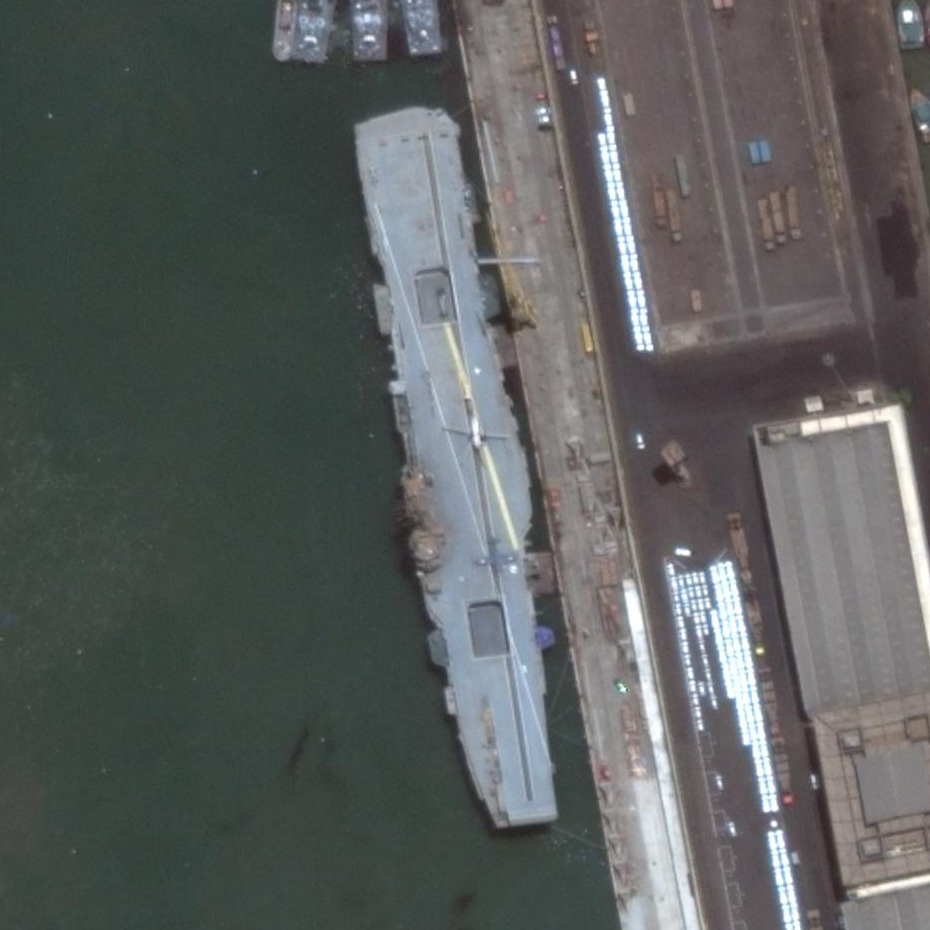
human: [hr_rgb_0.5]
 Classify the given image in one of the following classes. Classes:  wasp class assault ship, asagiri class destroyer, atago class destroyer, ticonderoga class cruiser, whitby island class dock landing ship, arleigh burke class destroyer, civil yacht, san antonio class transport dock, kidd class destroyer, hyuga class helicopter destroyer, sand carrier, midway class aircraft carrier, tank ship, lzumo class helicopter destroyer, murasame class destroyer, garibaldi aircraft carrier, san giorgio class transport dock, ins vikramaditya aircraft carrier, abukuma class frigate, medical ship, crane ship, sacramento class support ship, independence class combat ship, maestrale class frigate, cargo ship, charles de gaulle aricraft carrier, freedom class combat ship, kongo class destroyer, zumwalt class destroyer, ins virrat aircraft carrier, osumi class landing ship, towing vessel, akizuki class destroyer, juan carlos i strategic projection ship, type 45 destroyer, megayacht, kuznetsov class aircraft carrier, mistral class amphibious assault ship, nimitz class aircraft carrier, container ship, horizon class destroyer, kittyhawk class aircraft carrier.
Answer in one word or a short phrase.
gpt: INS Virrat aircraft carrier